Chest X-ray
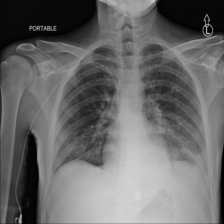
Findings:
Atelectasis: positive
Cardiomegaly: negative
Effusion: negative
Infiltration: negative
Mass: negative
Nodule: negative
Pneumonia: negative
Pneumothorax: negative
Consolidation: positive
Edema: negative
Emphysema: negative
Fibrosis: negative
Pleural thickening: negative
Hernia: negative